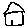
Label: house